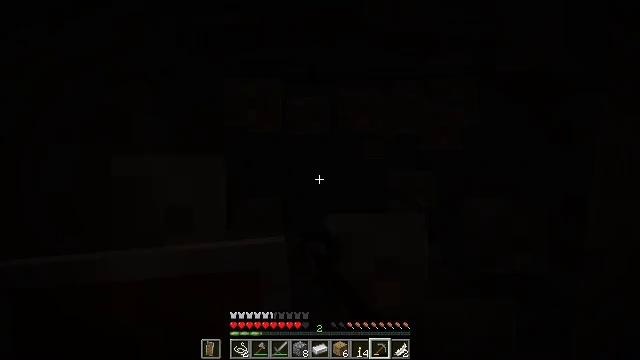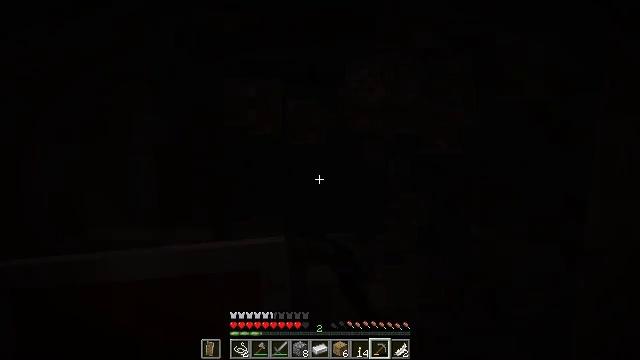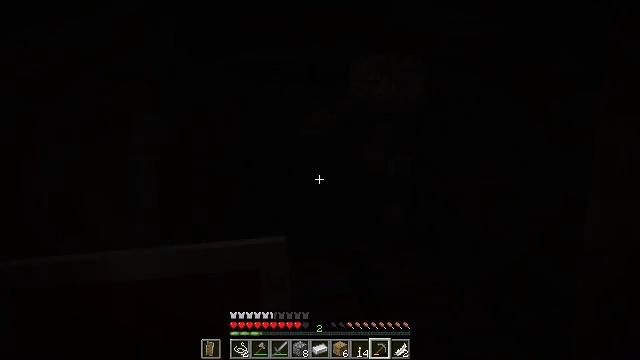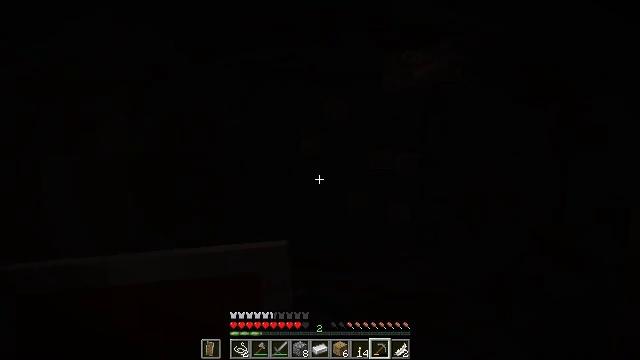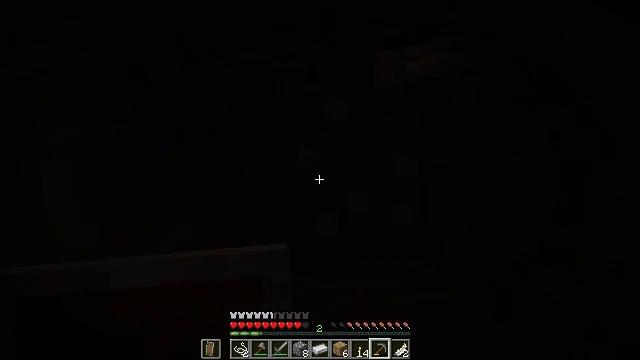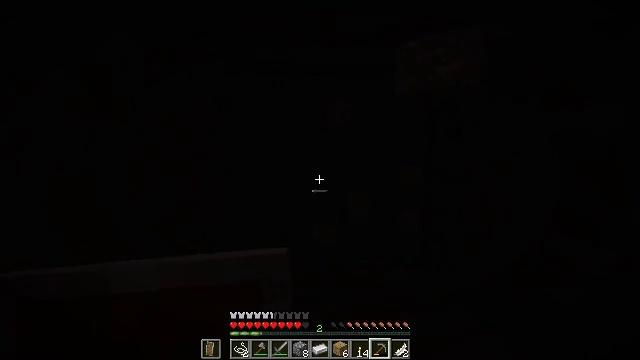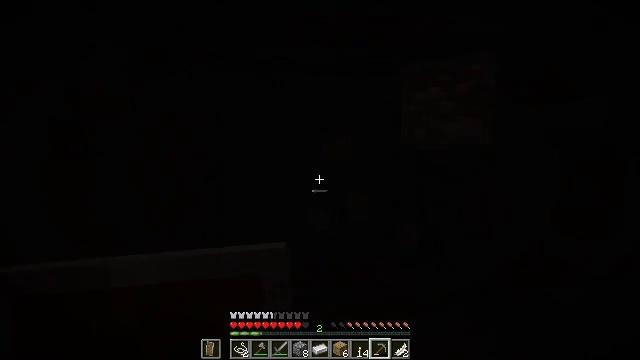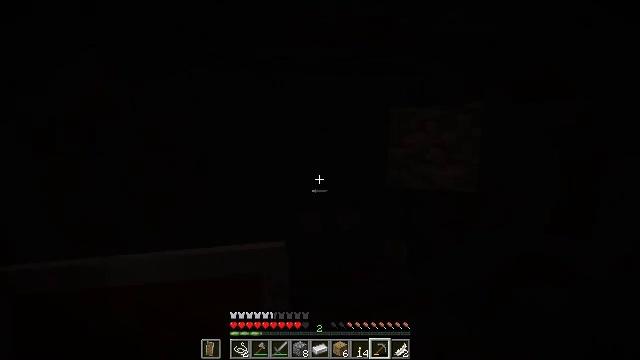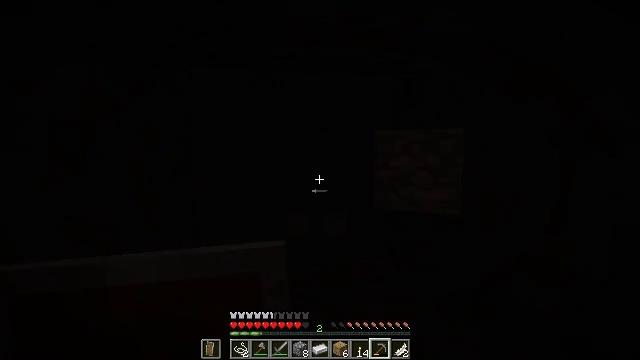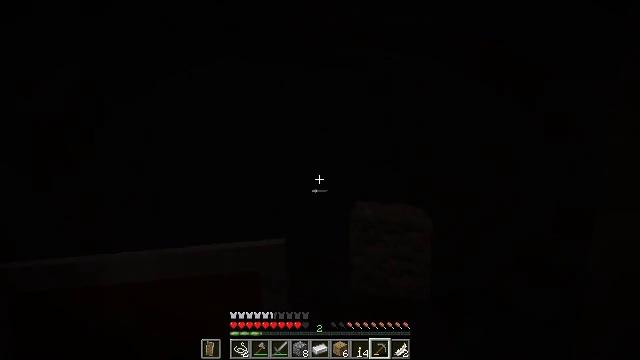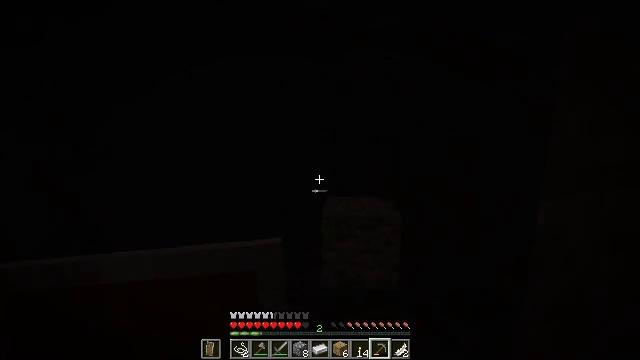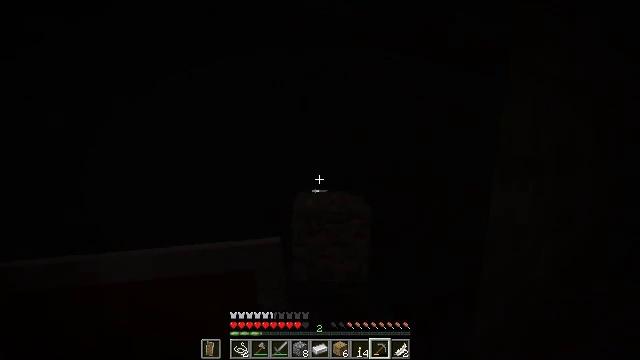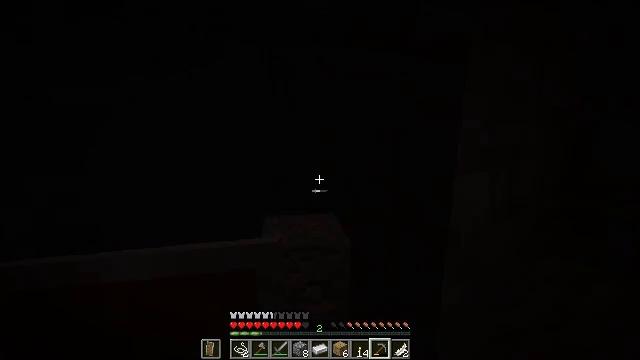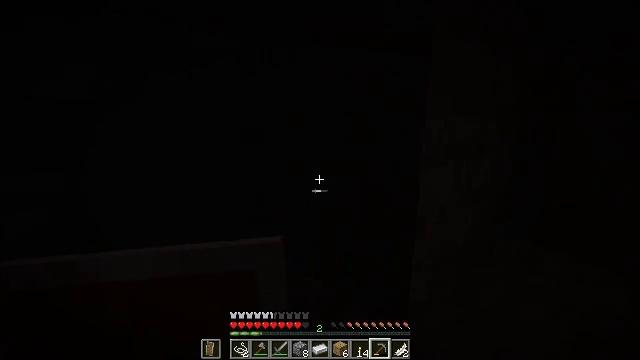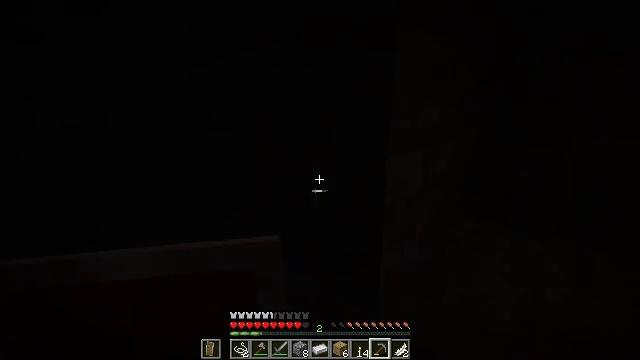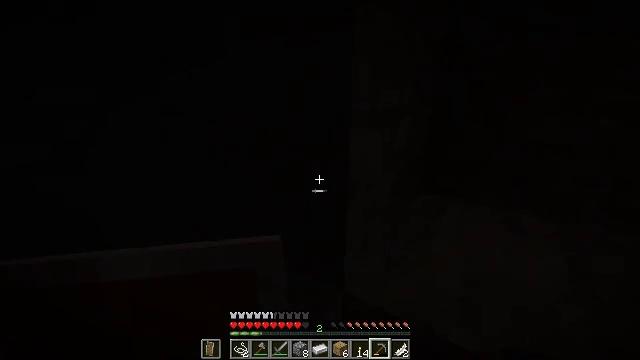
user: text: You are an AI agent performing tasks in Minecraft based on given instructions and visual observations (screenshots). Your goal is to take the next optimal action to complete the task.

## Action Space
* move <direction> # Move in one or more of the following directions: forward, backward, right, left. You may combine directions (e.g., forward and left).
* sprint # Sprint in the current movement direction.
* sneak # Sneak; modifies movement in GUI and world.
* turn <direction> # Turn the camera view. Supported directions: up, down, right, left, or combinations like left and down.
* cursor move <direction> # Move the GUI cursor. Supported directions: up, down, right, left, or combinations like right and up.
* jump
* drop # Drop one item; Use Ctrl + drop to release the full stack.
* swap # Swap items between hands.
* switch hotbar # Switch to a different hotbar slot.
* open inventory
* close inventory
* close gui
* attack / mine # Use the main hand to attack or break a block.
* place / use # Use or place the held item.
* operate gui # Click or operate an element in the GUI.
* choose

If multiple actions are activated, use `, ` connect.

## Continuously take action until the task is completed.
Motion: motion action
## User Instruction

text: Left-click to destroy the oak fence.
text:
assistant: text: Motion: attack / mine
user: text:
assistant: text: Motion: attack / mine
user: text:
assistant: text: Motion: move forward, attack / mine
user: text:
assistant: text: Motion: move forward, attack / mine
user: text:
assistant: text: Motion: move forward
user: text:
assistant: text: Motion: move forward
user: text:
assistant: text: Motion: move forward, turn right
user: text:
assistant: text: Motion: turn right
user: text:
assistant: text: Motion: turn right and down
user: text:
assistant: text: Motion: turn right and down
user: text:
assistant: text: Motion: turn right and down
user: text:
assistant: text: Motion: turn right and down
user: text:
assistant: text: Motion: turn right and down
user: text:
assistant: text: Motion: turn right and down
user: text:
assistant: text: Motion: turn right and down
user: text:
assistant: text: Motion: turn right and down
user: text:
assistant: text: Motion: turn right and down
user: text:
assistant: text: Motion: no_op
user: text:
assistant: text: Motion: no_op
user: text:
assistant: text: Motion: turn right and down
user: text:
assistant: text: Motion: turn right and down
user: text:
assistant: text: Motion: turn right and up
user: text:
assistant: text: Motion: turn right and up
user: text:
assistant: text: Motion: turn right and up
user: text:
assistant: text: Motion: turn right and up
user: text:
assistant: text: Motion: turn right and up
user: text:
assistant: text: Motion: turn right and up
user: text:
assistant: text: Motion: turn right and up
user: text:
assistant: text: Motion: move forward, turn up
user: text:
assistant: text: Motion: move forward